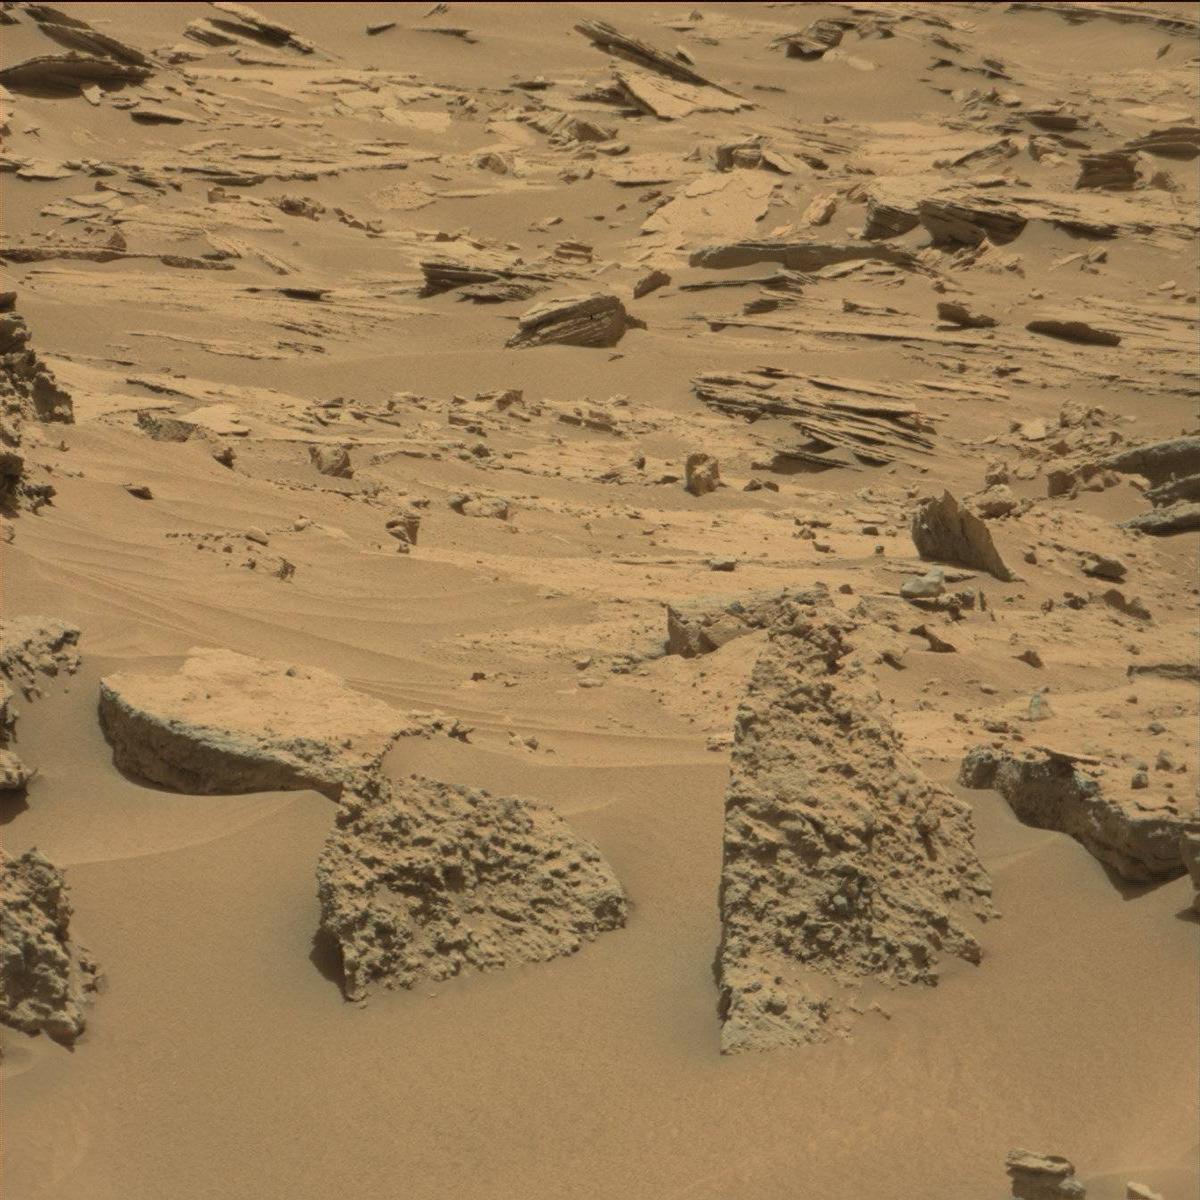
Terrain classes present: Bedrock, Sand / Soil